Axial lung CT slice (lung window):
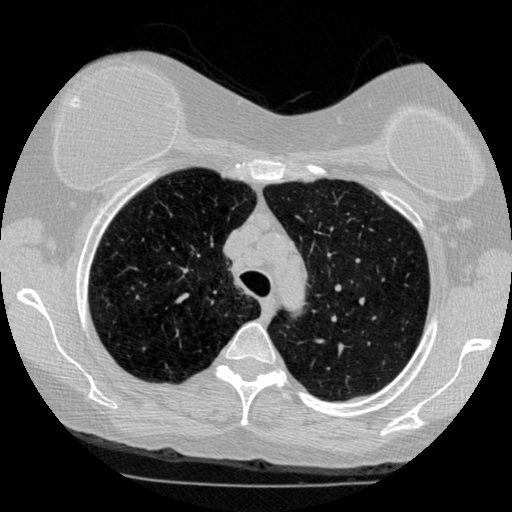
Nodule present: no